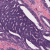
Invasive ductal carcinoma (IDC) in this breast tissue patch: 0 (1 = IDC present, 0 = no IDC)